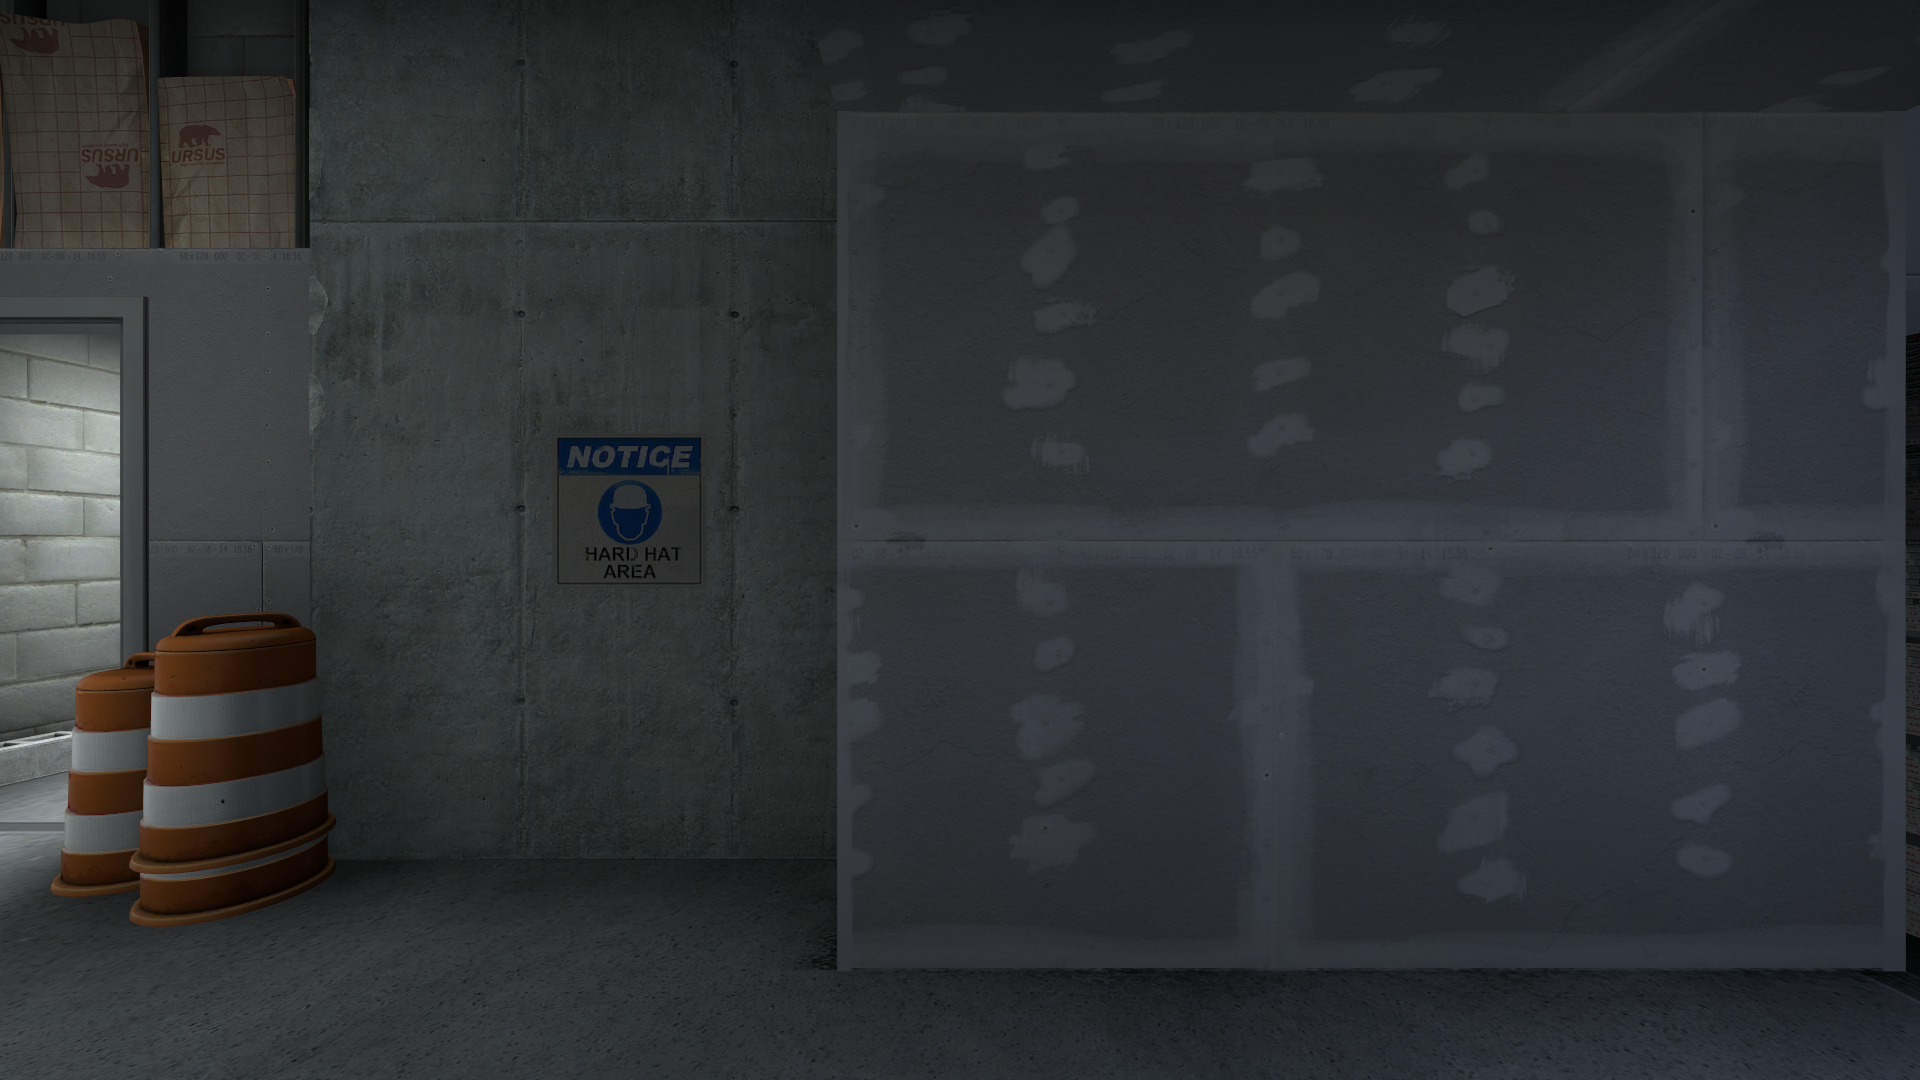
Map: de_vertigo